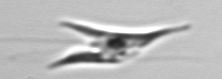
Label: Chrysochromulina_lanceolata